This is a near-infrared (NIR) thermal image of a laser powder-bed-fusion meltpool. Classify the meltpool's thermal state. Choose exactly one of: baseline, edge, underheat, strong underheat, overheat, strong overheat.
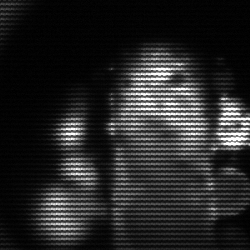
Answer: strong underheat